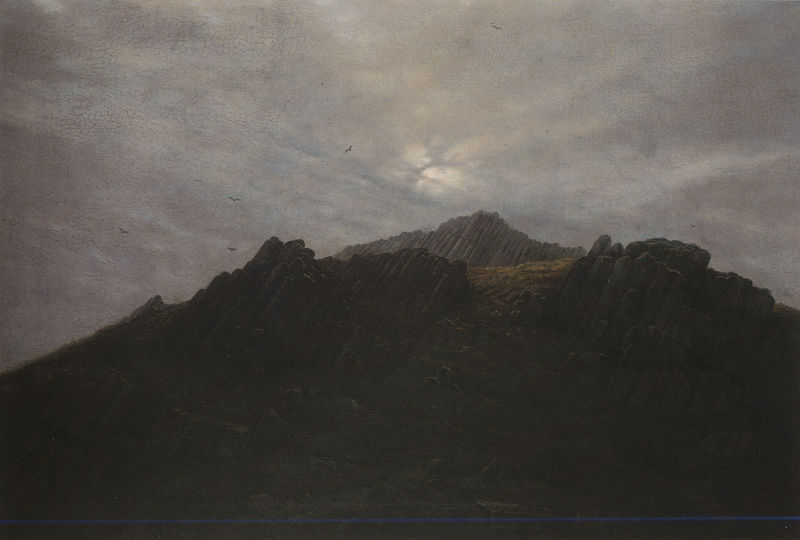
Titel: Geognostische Landschaft, Katzenköpfe bei Zittau
Künstler: Carl Gustav Carus
Institution: Privatbesitz
Schlagwörter: berg, blau, dunkel, felsen, gemälde, gestein, gewitter, himmel, schatten, vogel, weiß, wolken, fluss, gelb, grün, landschaft, ocker, ufer, abend, ausschnitt, braun, grau, hell, licht, nacht, schwarz, straße, gras, weg, wiese, beige, malerei, stein, steine, öl, dämmerung, erde, horizont, hügel, kalt, morgen, natur, vögel, einsam, hütte, pfad, sonne, gold, fliegen, bewölkt, düster, perspektive, berge, fels, gebirge, gipfel, hang, sonnenlicht, verlassen, nebel, kahl, geröll, massiv, herbst, friedrich, romantik, sturm, unwetter, wetter, detail, gerade, woken, streifen, lciht, hoch, leuchten, fotografie, oben, regen, unten, mond, lichtstrahl, schichtung, linie, bedeckt, wälder, wolkig, strich, bedrohlich, leinwand, diagonal, zacken, schein, untersicht, schiefer, moor, zentral, sonnenschein, schräge, geschichtet, zwielicht, balu, aufbruch, caspar david friedrich, durchbruch, raben, tempera, unheimlich, kreisen, bergmassiv, gewitterstimmung, schroff, schauer, prisma, mondnacht, stine, greifvögel, sonnenfleck, hochebene, casper david friedrich, freiluft, wolkendecke, vögle, basalt, kasper david, grusel, line, scan, eiffel, angeordnet, raubvögel, säulenbasalt, schward, e, 1850, wolken*, caspar david friedich, gstein, egras